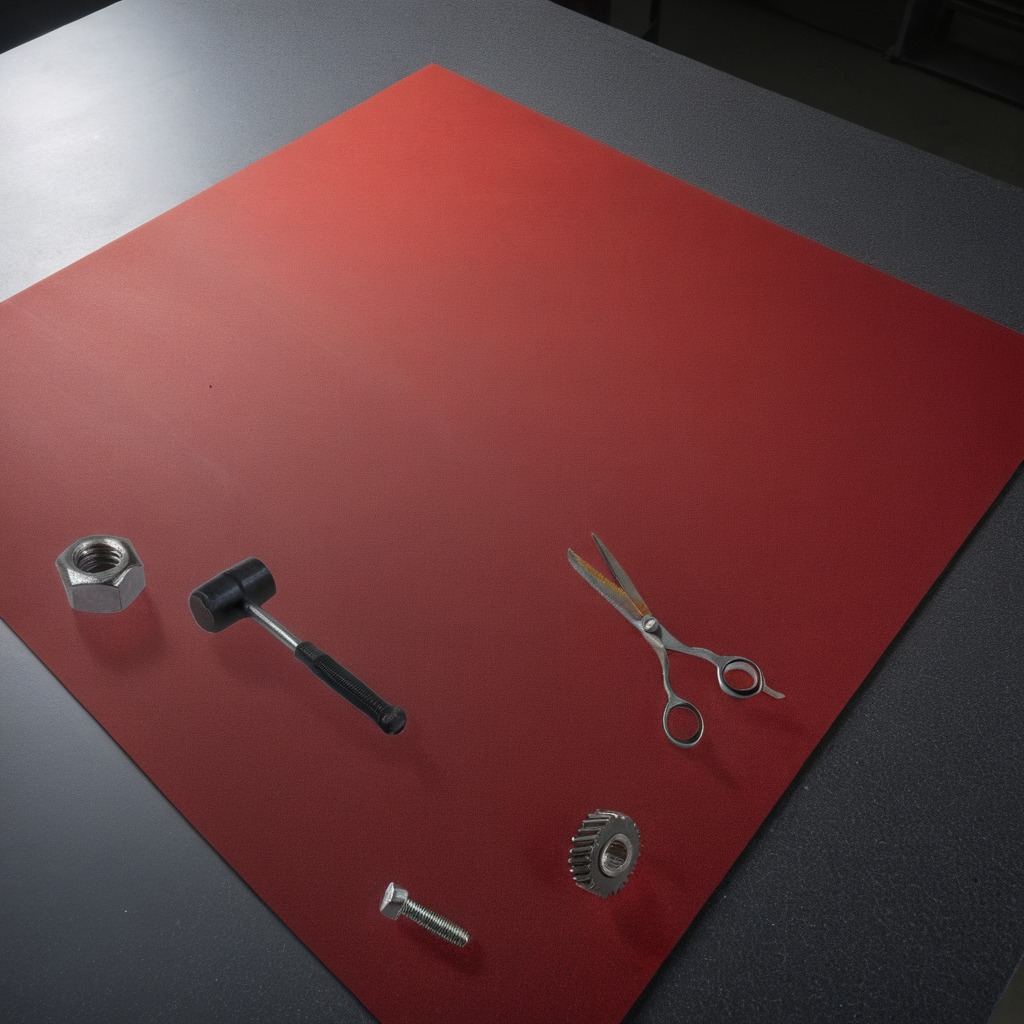
A gear with teeth, a screw, a hammer, and a pair of scissors are lying on a granite tabletop.